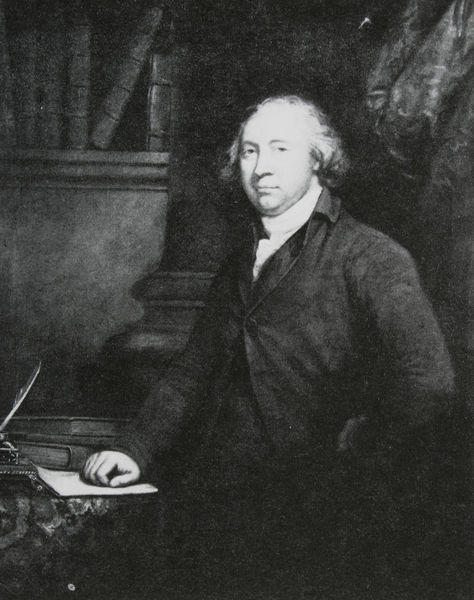
Titel: Edmund Burke
Künstler: James Barry
Standort: Dublin
Institution: National Gallery of Ireland
Schlagwörter: dunkel, feder, gemälde, hand, kopf, mann, schatten, weiß, ellbogen, grau, haar, hell, licht, mund, nase, schwarz, säule, tisch, zeichnung, zimmer, blick, tuch, anzug, hemd, hose, jacke, regal, wand, arm, augen, gesicht, kragen, bild, bildnis, portrait, porträt, tischtuch, vorhang, haare, mantel, pose, stehend, stoff, kaufmann, blatt, knopf, locken, bücher, papier, grafik, beleuchtung, dick, lichteinfall, bauch, knöpfe, gehrock, weste, foto, fotografie, offen, buch, zettel, spot, radierung, schwarzweiß, faust, schriftsteller, vertrag, kopie, kiel, doppelkinn, schreiben, hüfte, rollkragen, bibliothek, gelehrter, porträ, reproduktion, beamter, schreibfeder, federkiel, weisse, spotlight, papaier, porträt fotoi, stirn ohr, lfoto, fesderkiel